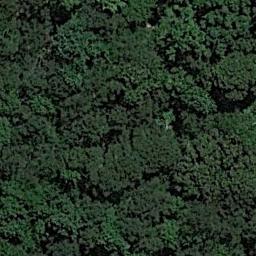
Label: forest